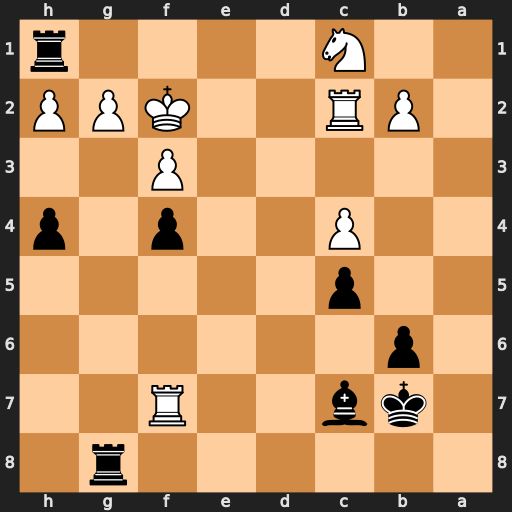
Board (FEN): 6r1/1kb2R2/1p6/2p5/2P2p1p/5P2/1PR2KPP/2N4r
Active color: b
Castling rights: -
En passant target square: -
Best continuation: h3 gxh3 Rxh2+ Kf1 Rxc2